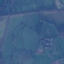
Land use / land cover: Pasture